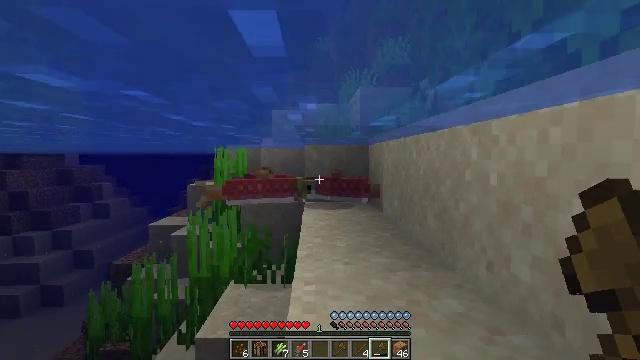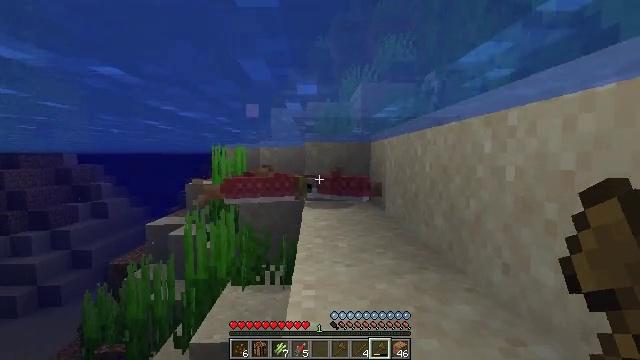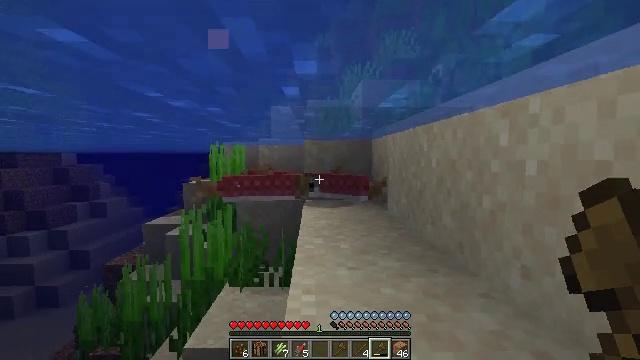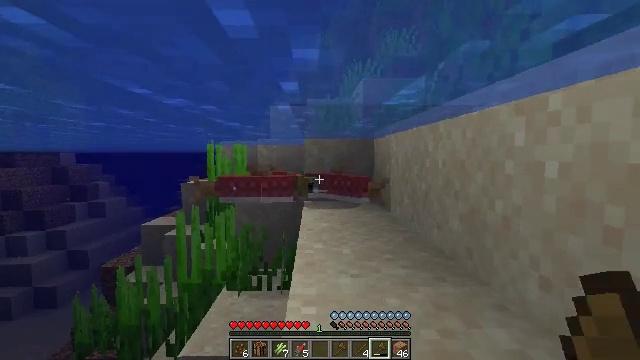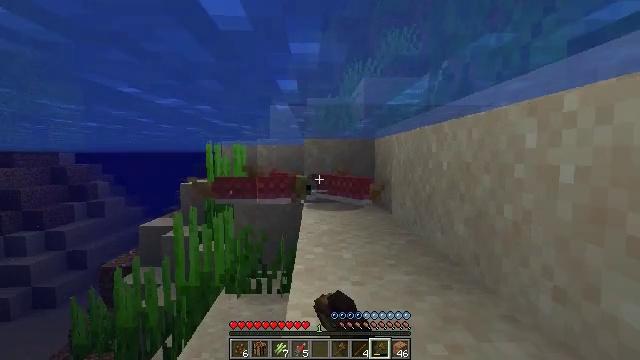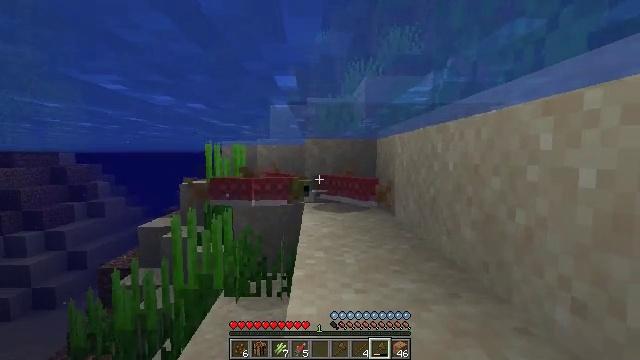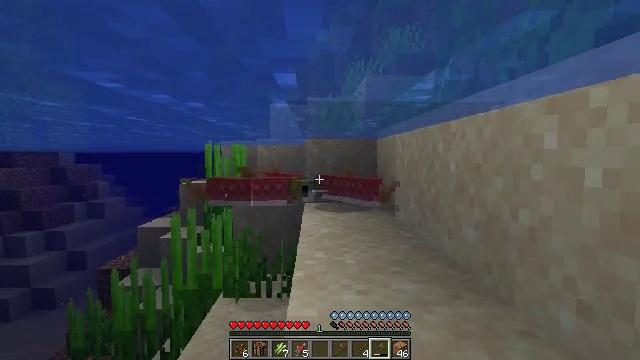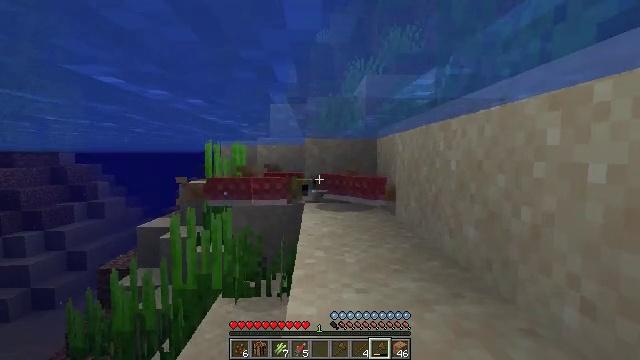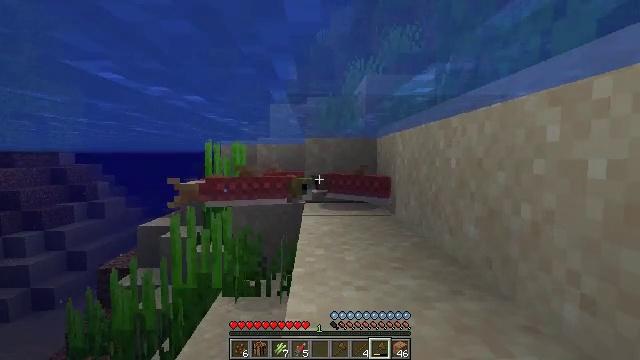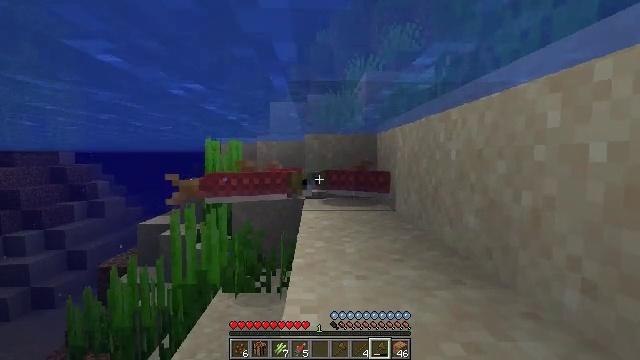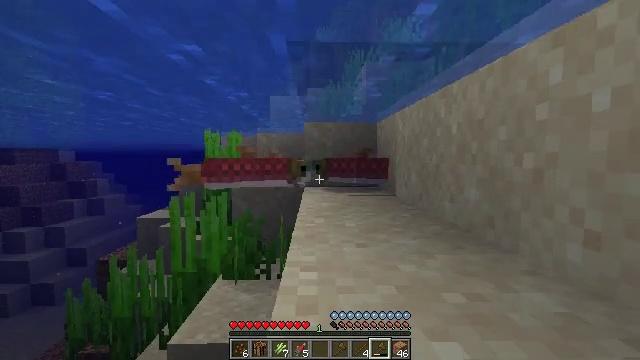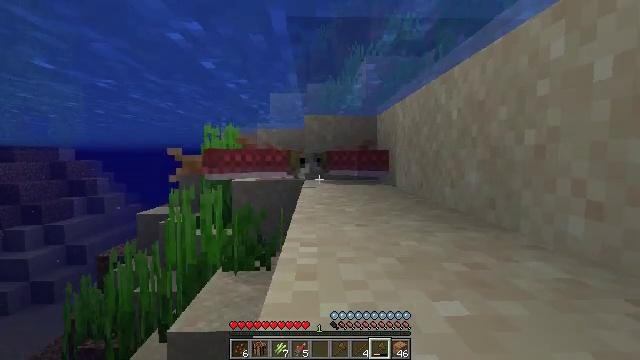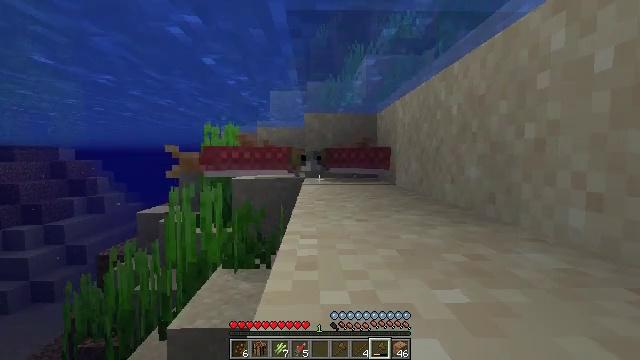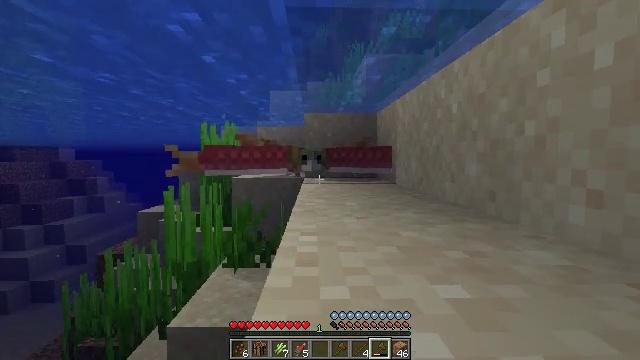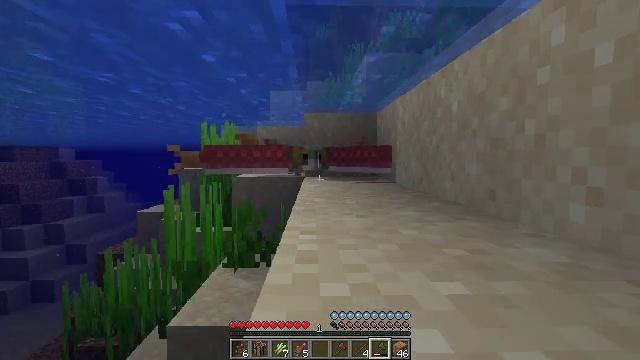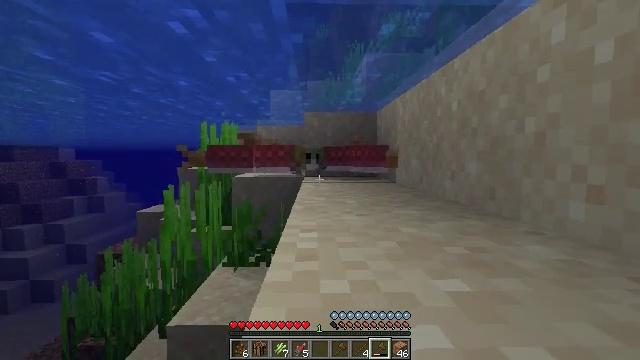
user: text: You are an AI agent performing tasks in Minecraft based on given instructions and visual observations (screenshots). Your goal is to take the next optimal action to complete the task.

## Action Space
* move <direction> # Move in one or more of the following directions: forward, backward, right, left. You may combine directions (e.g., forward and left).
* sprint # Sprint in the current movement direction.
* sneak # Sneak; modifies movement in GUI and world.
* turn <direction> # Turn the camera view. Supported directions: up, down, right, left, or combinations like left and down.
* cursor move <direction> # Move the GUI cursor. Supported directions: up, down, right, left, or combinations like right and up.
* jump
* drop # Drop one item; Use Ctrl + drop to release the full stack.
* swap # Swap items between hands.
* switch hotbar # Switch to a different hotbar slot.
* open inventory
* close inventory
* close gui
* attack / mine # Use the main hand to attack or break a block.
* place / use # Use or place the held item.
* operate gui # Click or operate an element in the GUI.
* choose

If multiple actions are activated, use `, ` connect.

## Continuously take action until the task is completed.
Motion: motion action
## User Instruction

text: Fish and kill the salmon.
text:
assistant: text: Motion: move forward
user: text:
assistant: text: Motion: move forward
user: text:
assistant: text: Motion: move forward, attack / mine
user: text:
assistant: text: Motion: attack / mine
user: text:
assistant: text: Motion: no_op
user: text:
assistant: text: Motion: no_op
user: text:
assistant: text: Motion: no_op
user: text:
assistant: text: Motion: sneak
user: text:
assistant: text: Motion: sneak
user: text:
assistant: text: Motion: sneak
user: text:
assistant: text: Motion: sneak
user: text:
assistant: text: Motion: sneak
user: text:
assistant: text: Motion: sneak
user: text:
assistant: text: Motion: sneak
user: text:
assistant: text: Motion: sneak
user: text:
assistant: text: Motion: sneak
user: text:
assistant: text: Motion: sneak, turn up
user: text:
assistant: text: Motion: sneak
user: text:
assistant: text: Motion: sneak
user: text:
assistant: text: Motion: sneak
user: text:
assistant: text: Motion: sneak
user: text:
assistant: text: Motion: sneak
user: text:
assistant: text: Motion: sneak, turn left
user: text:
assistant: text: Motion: move forward, sneak, turn left
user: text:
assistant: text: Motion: move forward, sneak, turn left
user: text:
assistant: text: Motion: move forward, sneak, attack / mine
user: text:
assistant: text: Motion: move forward, sneak, attack / mine
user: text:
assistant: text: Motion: move forward, sneak, attack / mine
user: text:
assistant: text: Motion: move forward, sneak
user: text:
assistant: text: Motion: sneak